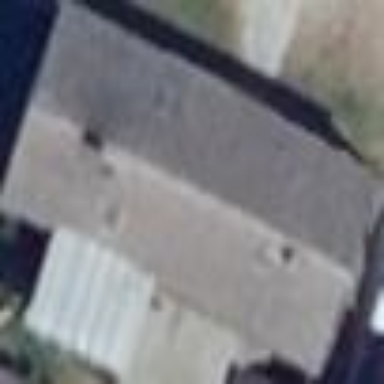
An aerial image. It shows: Light gray house with flat roof.